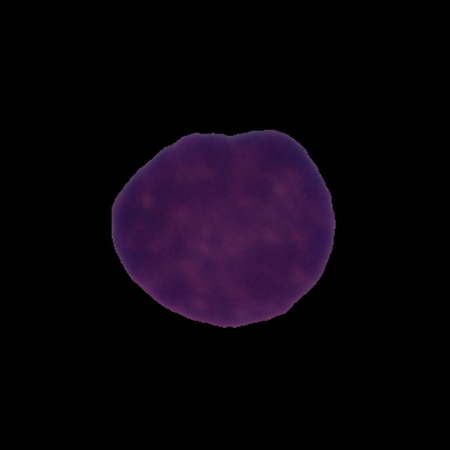
Label: cancer